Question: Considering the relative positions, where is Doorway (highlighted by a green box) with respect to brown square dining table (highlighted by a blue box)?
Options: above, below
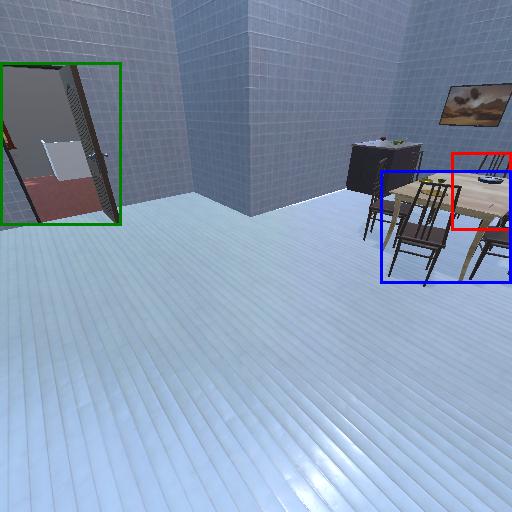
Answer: above